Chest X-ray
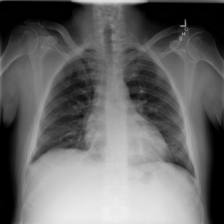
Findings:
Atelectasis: negative
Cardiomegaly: negative
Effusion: negative
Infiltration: positive
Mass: negative
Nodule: negative
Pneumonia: negative
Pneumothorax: negative
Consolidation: negative
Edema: negative
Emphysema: negative
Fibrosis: negative
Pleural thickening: positive
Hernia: negative